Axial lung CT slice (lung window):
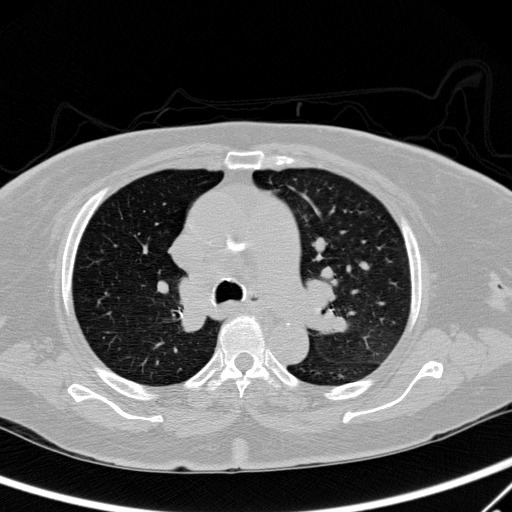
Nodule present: no